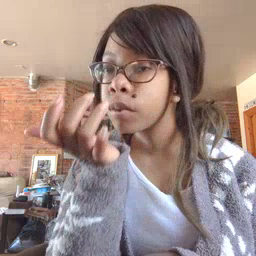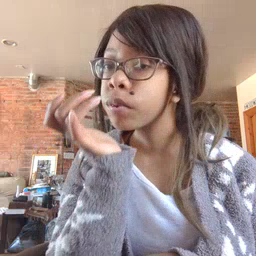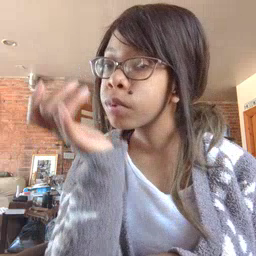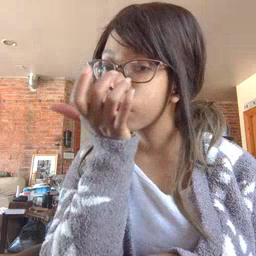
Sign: grass